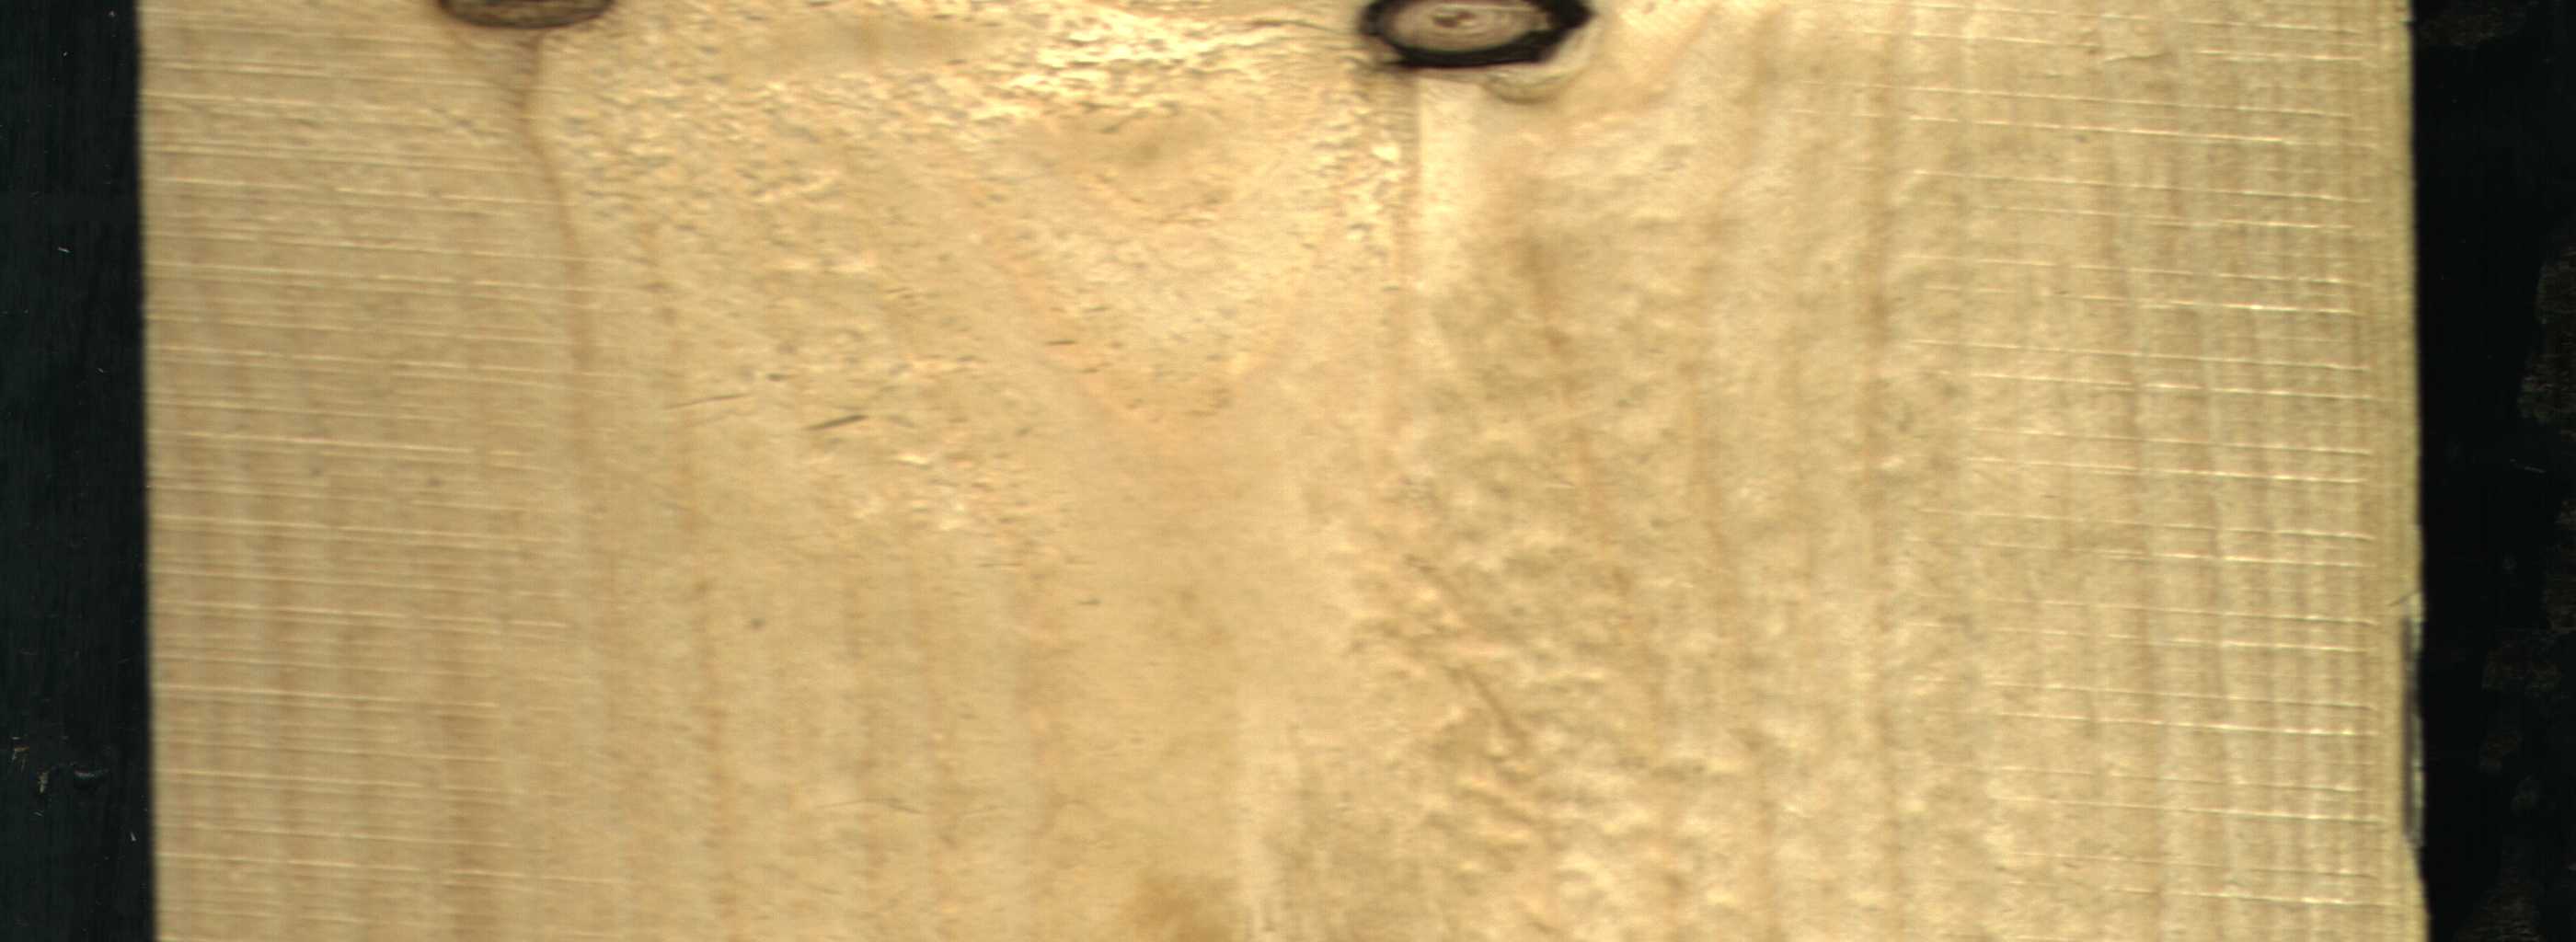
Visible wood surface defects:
Dead_Knot
Dead_Knot